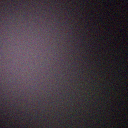
Screen state: off